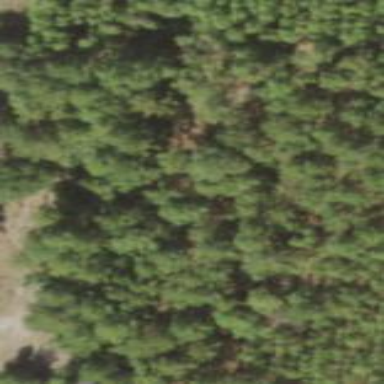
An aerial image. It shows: Needle-leaved woodland.